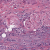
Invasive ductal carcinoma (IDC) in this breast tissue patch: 1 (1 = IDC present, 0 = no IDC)